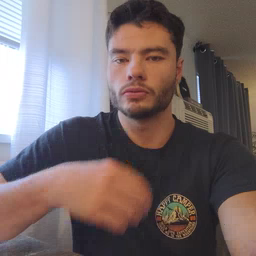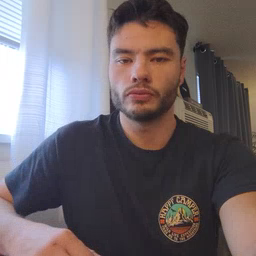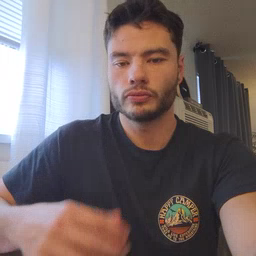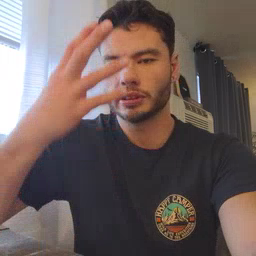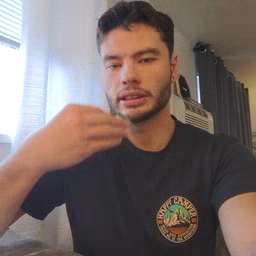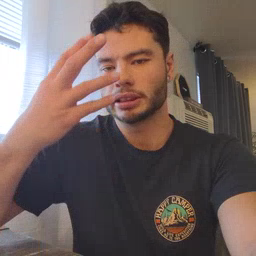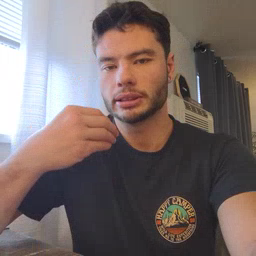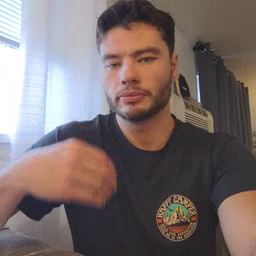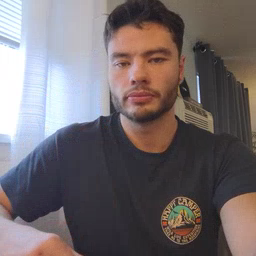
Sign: sleepy